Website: crate-barrel
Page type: payment
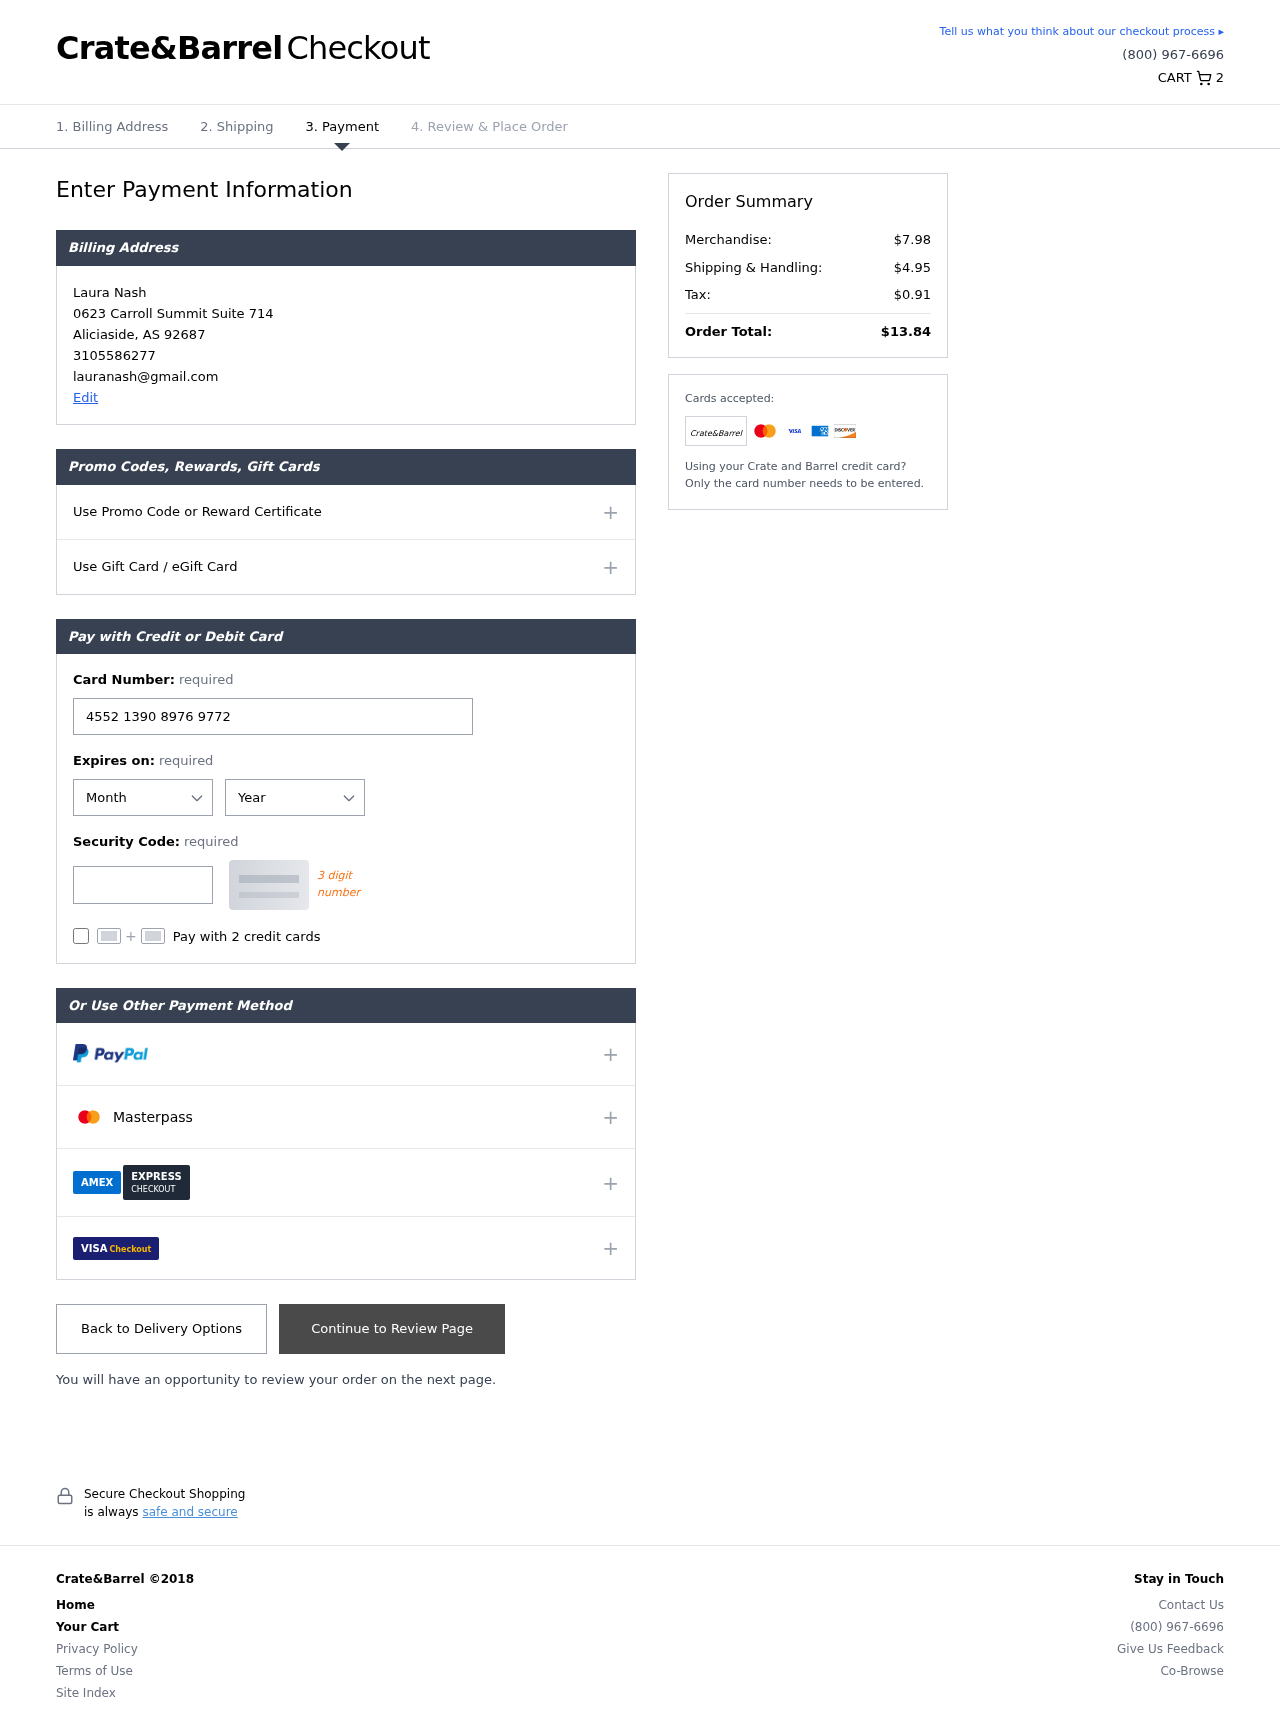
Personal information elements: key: PII_CARD_CVV
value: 852
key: PII_CARD_EXPIRY_MONTH
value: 08
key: PII_CARD_EXPIRY_YEAR
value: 26
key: PII_CARD_NUMBER
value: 4552 1390 8976 9772
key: PII_CITY
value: Aliciaside
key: PII_EMAIL
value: lauranash@gmail.com
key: PII_FULLNAME
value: Laura Nash
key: PII_PHONE
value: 3105586277
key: PII_POSTCODE
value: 92687
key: PII_STATE_ABBR
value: AS
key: PII_STREET
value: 0623 Carroll Summit Suite 714
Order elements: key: ORDER_NUM_ITEMS
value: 2
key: ORDER_SUBTOTAL
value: $7.98
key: ORDER_SHIPPING_COST
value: $4.95
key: ORDER_TAX
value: $0.91
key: ORDER_TOTAL
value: $13.84